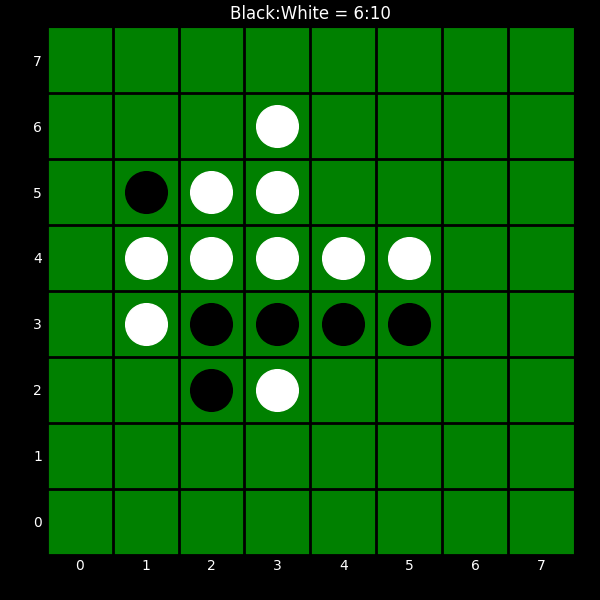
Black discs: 6
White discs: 10